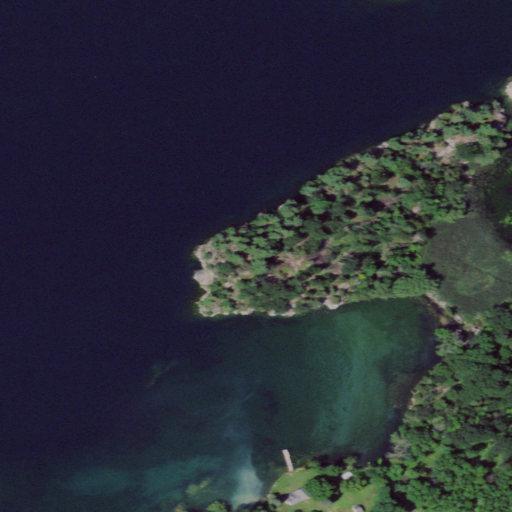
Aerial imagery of cape in New York named Webster Point containing open water, mixed forest, deciduous forest, herbaceous wetlands, woody wetlands, grassland, and unknown